Current action and preconditions to check: path_clear

Your task: For each precondition in the list above, predict whether it will hold at this action.

Consider the current scene as observed from the mobile robot's camera, and analyze the predicted future states of all dynamic agents (e.g., people, animals, vehicles, or any moving entities) within the NEXT SECOND.

IMPORTANT: Only answer "very likely" if you are absolutely certain—based on strong, clear evidence—that a dynamic agent will violate the precondition in the predicted future state. Do NOT answer "very likely" for unlikely, ambiguous, or low-probability risks.

Ask yourself for each precondition: Is there a high probability, with clear and convincing evidence, that the predicted future states of any dynamic agent will interfere with the predicted future state of the currently executing action within the NEXT SECOND, causing that precondition to fail?

Assess the risk level based on these predictions. Use "likely" or "very likely" if motions create a clear risk of interference.

Use "neutral" or "improbable" if agents are nearby but their predicted paths are clearly diverging or non-conflicting.

Failure Risk Categories: "very improbable", "improbable", "neutral", "likely", "very likely"

Answer Format: Output ONLY the probability_of_failure value from these categories: "very improbable", "improbable", "neutral", "likely", "very likely"

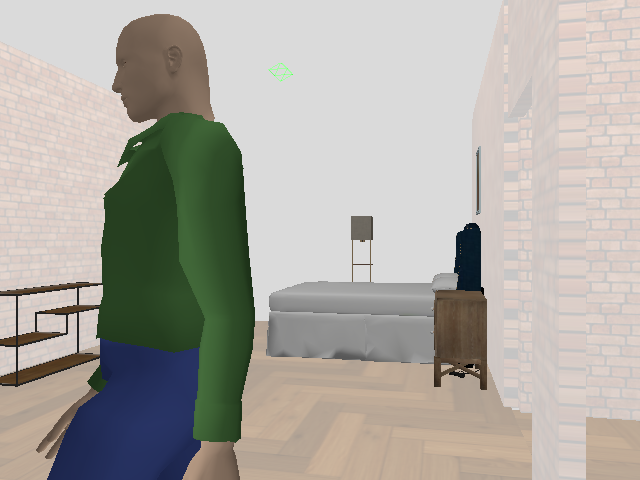

Answer: very likely